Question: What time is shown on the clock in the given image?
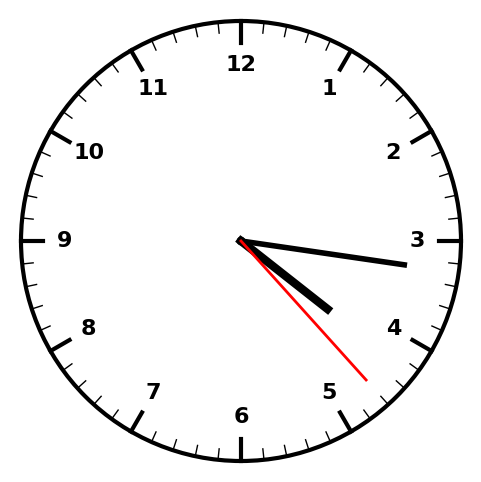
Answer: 04:16:23